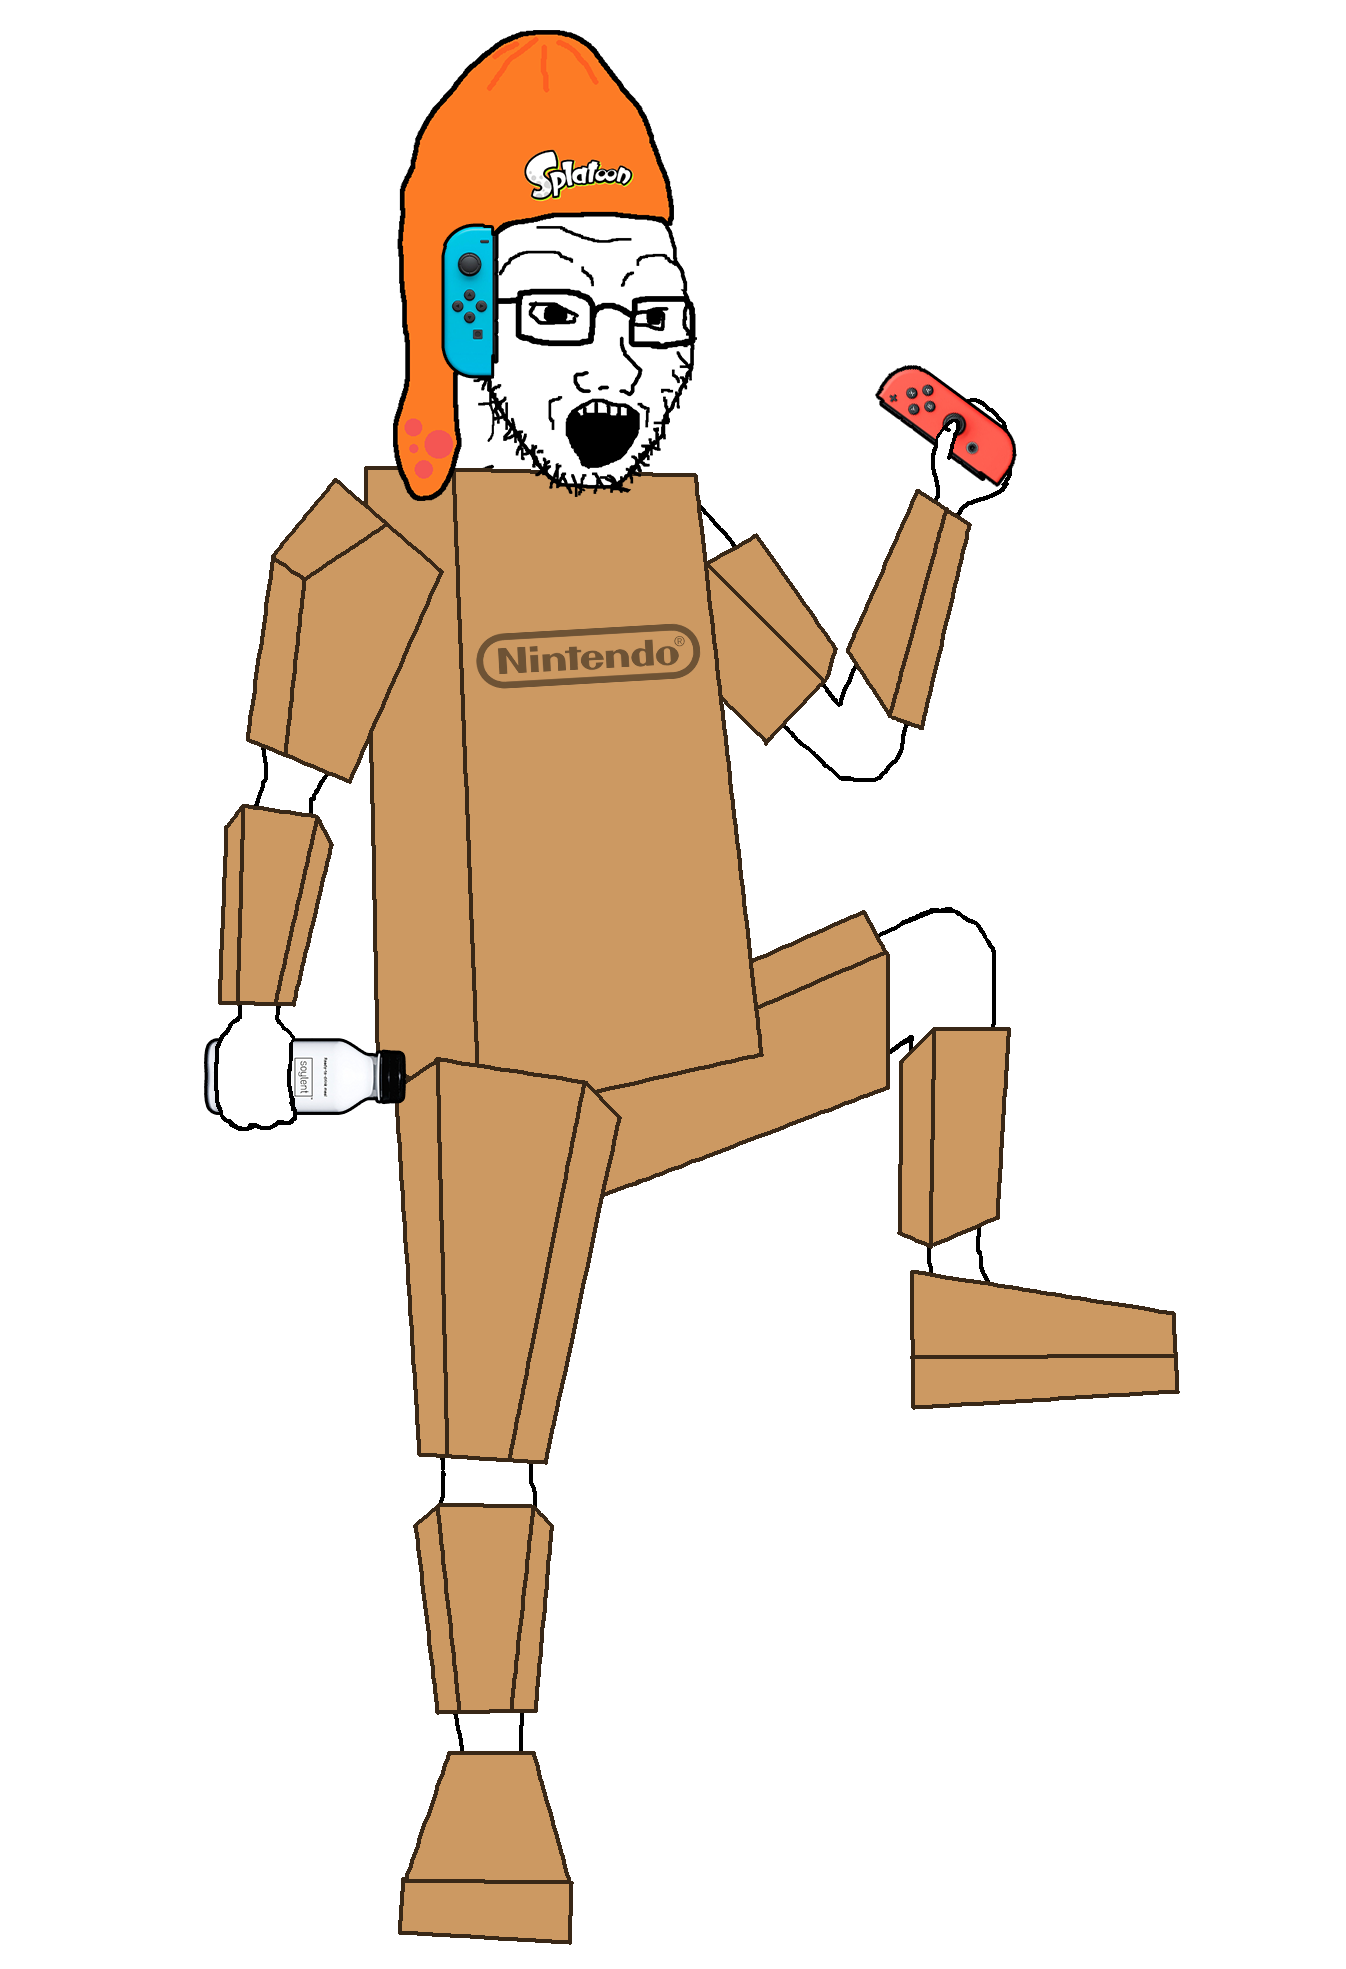
Label: 5_Soyjak